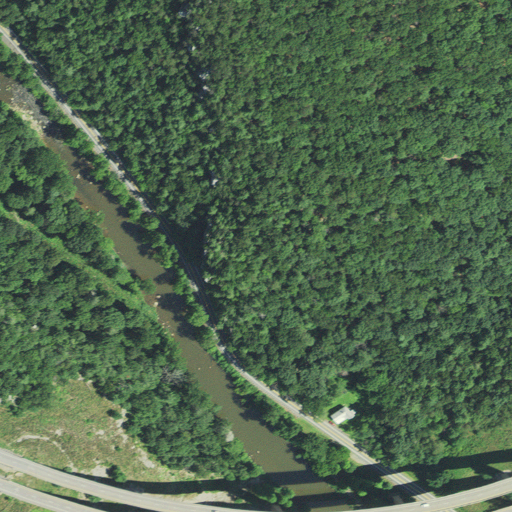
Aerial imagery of cliff(s) in West Virginia named Hanging Rock containing deciduous forest, mixed forest, open development, low intensity development, medium intensity development, grassland, open water, and high intensity development